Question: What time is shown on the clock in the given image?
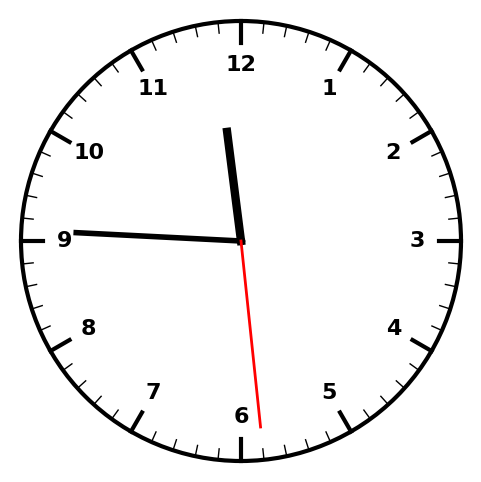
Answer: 11:45:29